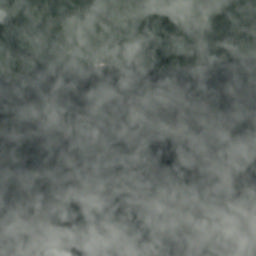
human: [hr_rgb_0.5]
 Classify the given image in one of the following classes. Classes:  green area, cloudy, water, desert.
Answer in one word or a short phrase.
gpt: cloudy